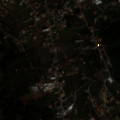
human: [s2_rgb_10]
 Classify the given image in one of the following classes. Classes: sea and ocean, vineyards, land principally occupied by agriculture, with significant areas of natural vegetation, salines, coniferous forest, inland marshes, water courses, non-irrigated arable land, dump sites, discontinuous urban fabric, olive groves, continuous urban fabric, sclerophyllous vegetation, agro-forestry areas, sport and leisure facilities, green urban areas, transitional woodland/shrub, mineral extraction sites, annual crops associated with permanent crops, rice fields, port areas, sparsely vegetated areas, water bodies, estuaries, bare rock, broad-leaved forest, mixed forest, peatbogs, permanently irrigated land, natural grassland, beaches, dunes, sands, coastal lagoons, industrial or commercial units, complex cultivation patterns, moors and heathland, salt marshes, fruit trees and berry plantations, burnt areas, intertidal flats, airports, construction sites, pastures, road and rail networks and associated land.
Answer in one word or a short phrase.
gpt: discontinuous urban fabric, olive groves, complex cultivation patterns, land principally occupied by agriculture, with significant areas of natural vegetation, mixed forest